Aerial crown-view tile of a tropical tree (Barro Colorado Island, Panama), acquired 20241216:
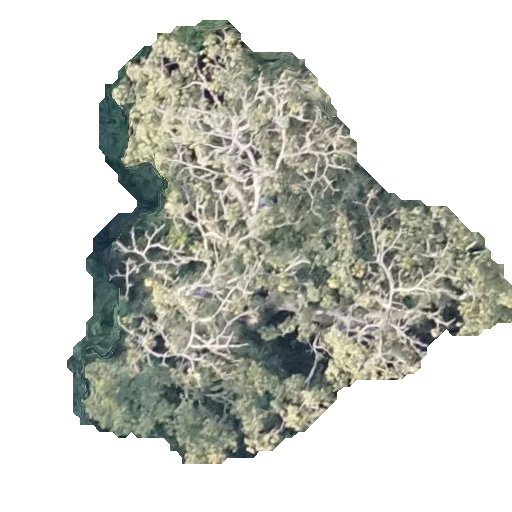
Species: Pseudobombax septenatum
GBIF accepted scientific name: Pseudobombax septenatum
Crown area: 174.063 m²